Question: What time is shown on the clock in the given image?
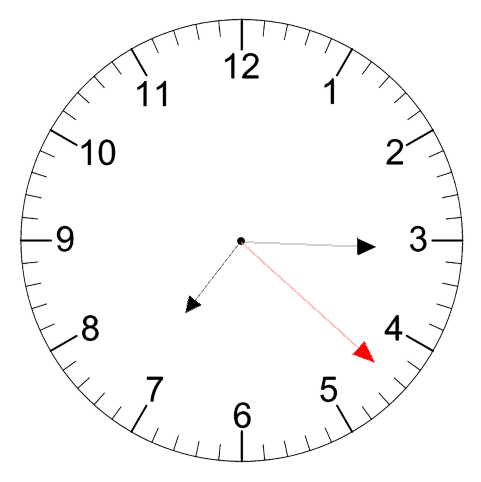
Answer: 07:15:22